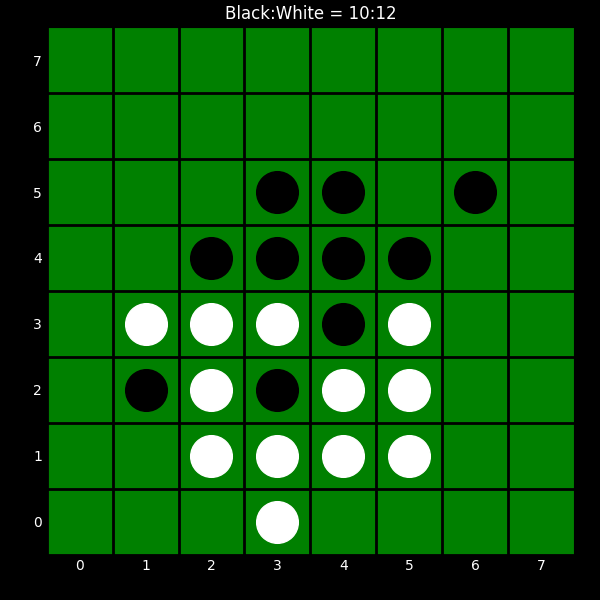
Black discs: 10
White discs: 12